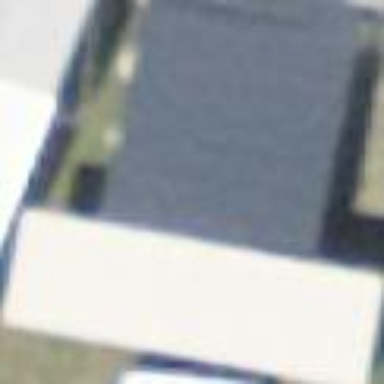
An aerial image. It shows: View of roof of building.